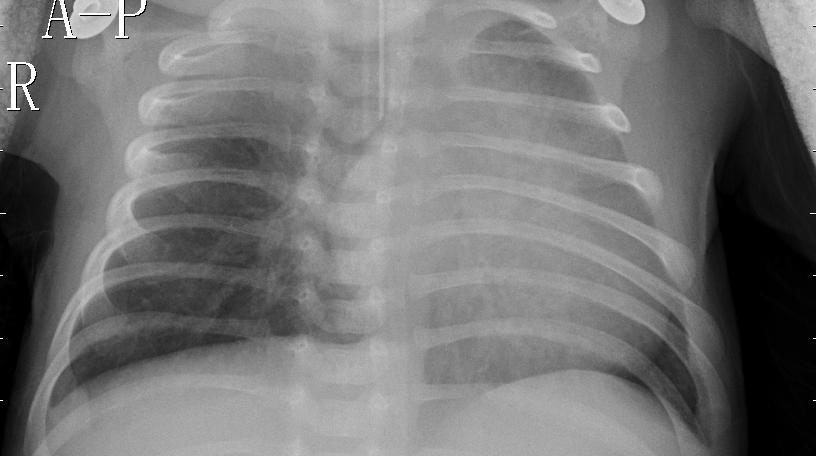
Diagnosis: PNEUMONIA